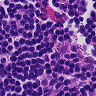
Metastatic tissue present: no